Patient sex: M
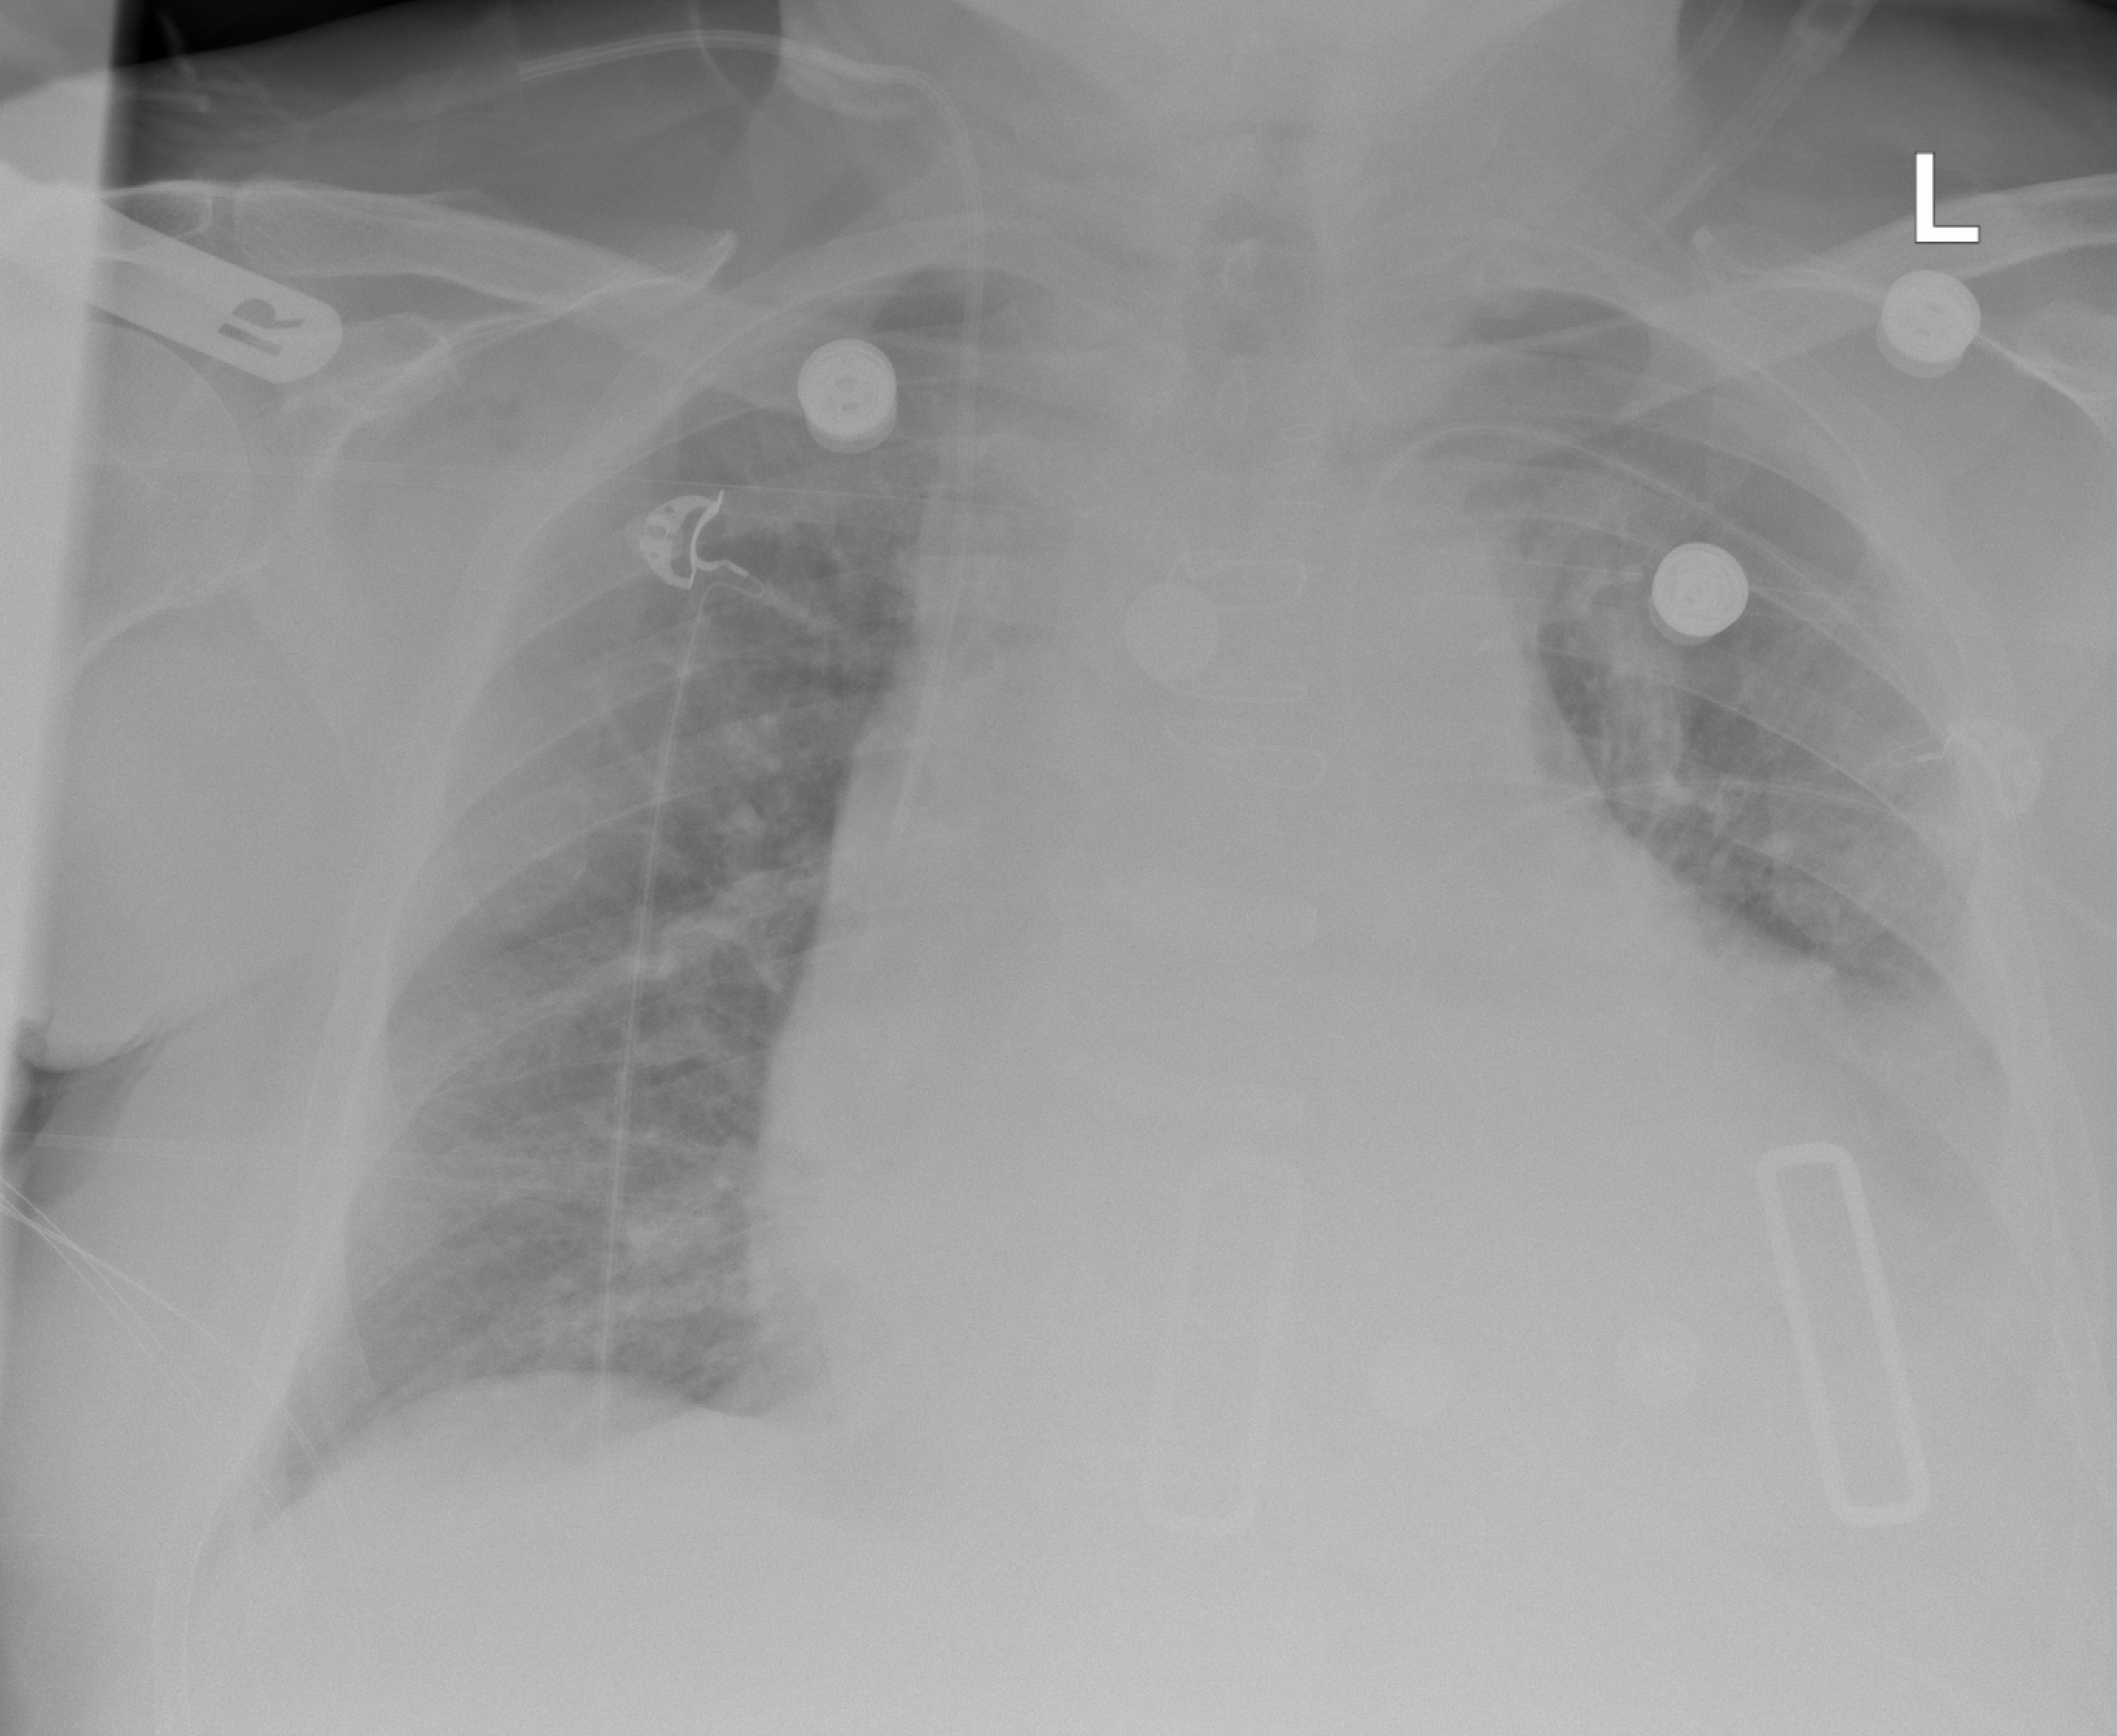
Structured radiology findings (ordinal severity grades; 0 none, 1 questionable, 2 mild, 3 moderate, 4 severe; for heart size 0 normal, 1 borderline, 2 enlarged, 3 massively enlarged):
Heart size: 3
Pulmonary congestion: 2
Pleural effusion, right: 2
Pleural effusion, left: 2
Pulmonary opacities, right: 2
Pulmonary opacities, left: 2
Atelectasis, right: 0
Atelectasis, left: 0